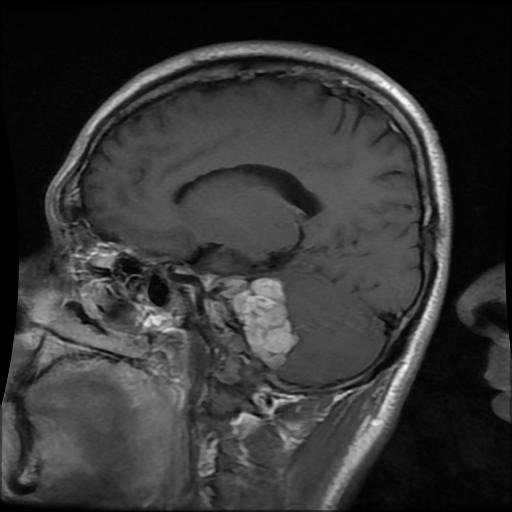
Label: meningioma